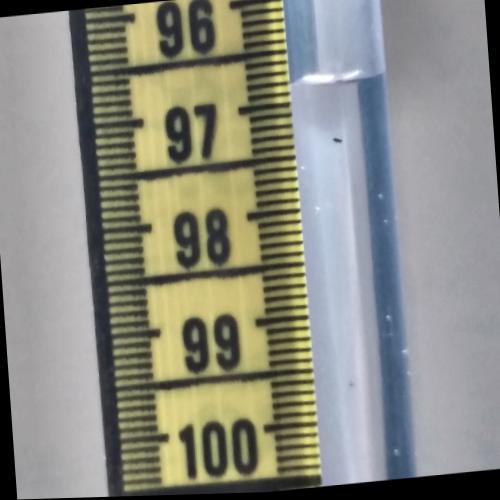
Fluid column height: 96.9 cm